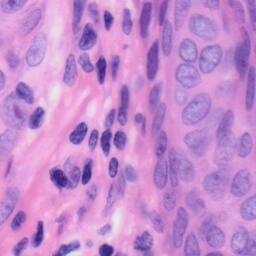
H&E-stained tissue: Skin